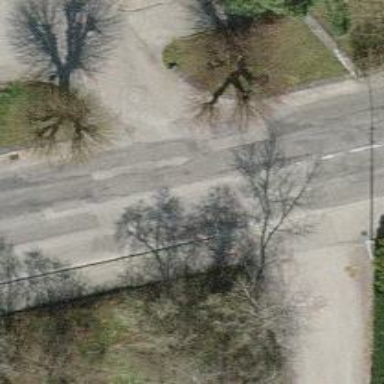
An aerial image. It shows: Unmarked road crossing.